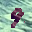
Label: 9